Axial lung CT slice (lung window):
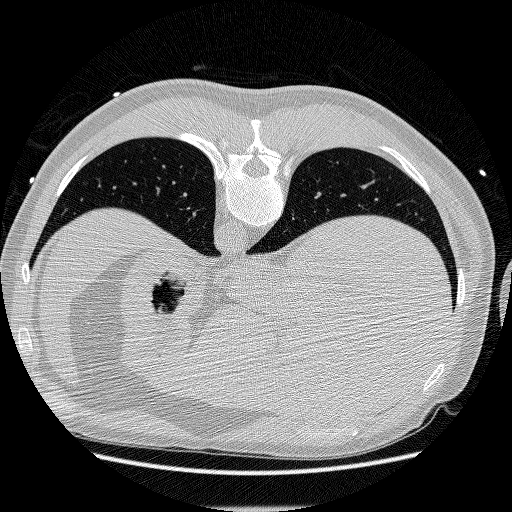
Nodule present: no